Question: I'm having a problem with organizing SQL scripts that contain more than 10k lines of code.
Let's say there's a declaration of 10 variables:
'''
-- declaration
DECLARE @SaleId1 int
DECLARE @SaleId2 int
DECLARE @SaleId3 int
DECLARE @SaleId4 int
DECLARE @SaleId5 int
DECLARE @SaleId6 int
DECLARE @SaleId7 int
DECLARE @SaleId8 int
DECLARE @SaleId9 int
DECLARE @SaleId10 int
'''
Is there any way to format this code so there would appear minus symbol allowing me to hide all the content and leave just comment?
Something like this:

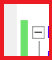
Answer: Code regions are not natively supported in SQL Server Management Studio.
In order to organize your code, you have a few options:
- - <URL>
Good luck.